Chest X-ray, AP view. Patient: 79 years old, sex F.
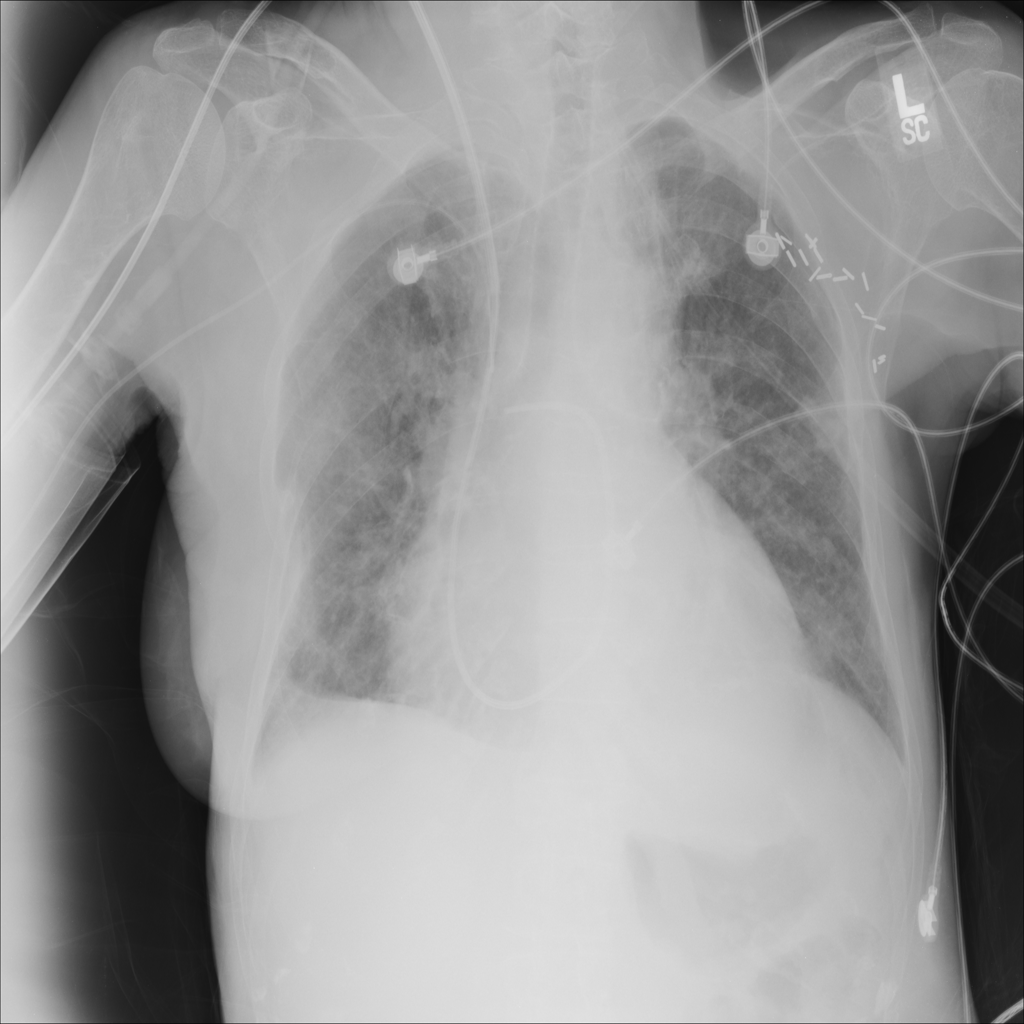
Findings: Cardiomegaly, Infiltration